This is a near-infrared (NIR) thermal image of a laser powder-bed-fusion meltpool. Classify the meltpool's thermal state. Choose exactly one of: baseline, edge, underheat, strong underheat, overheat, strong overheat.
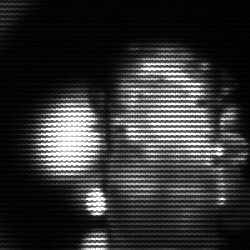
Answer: strong underheat